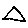
Label: triangle